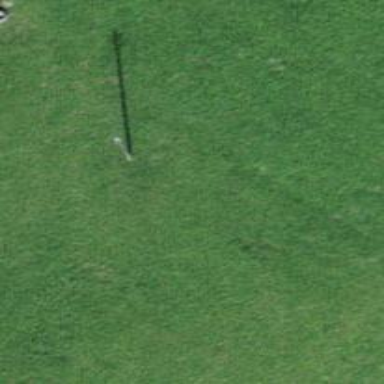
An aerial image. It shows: Minor power line.